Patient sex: M
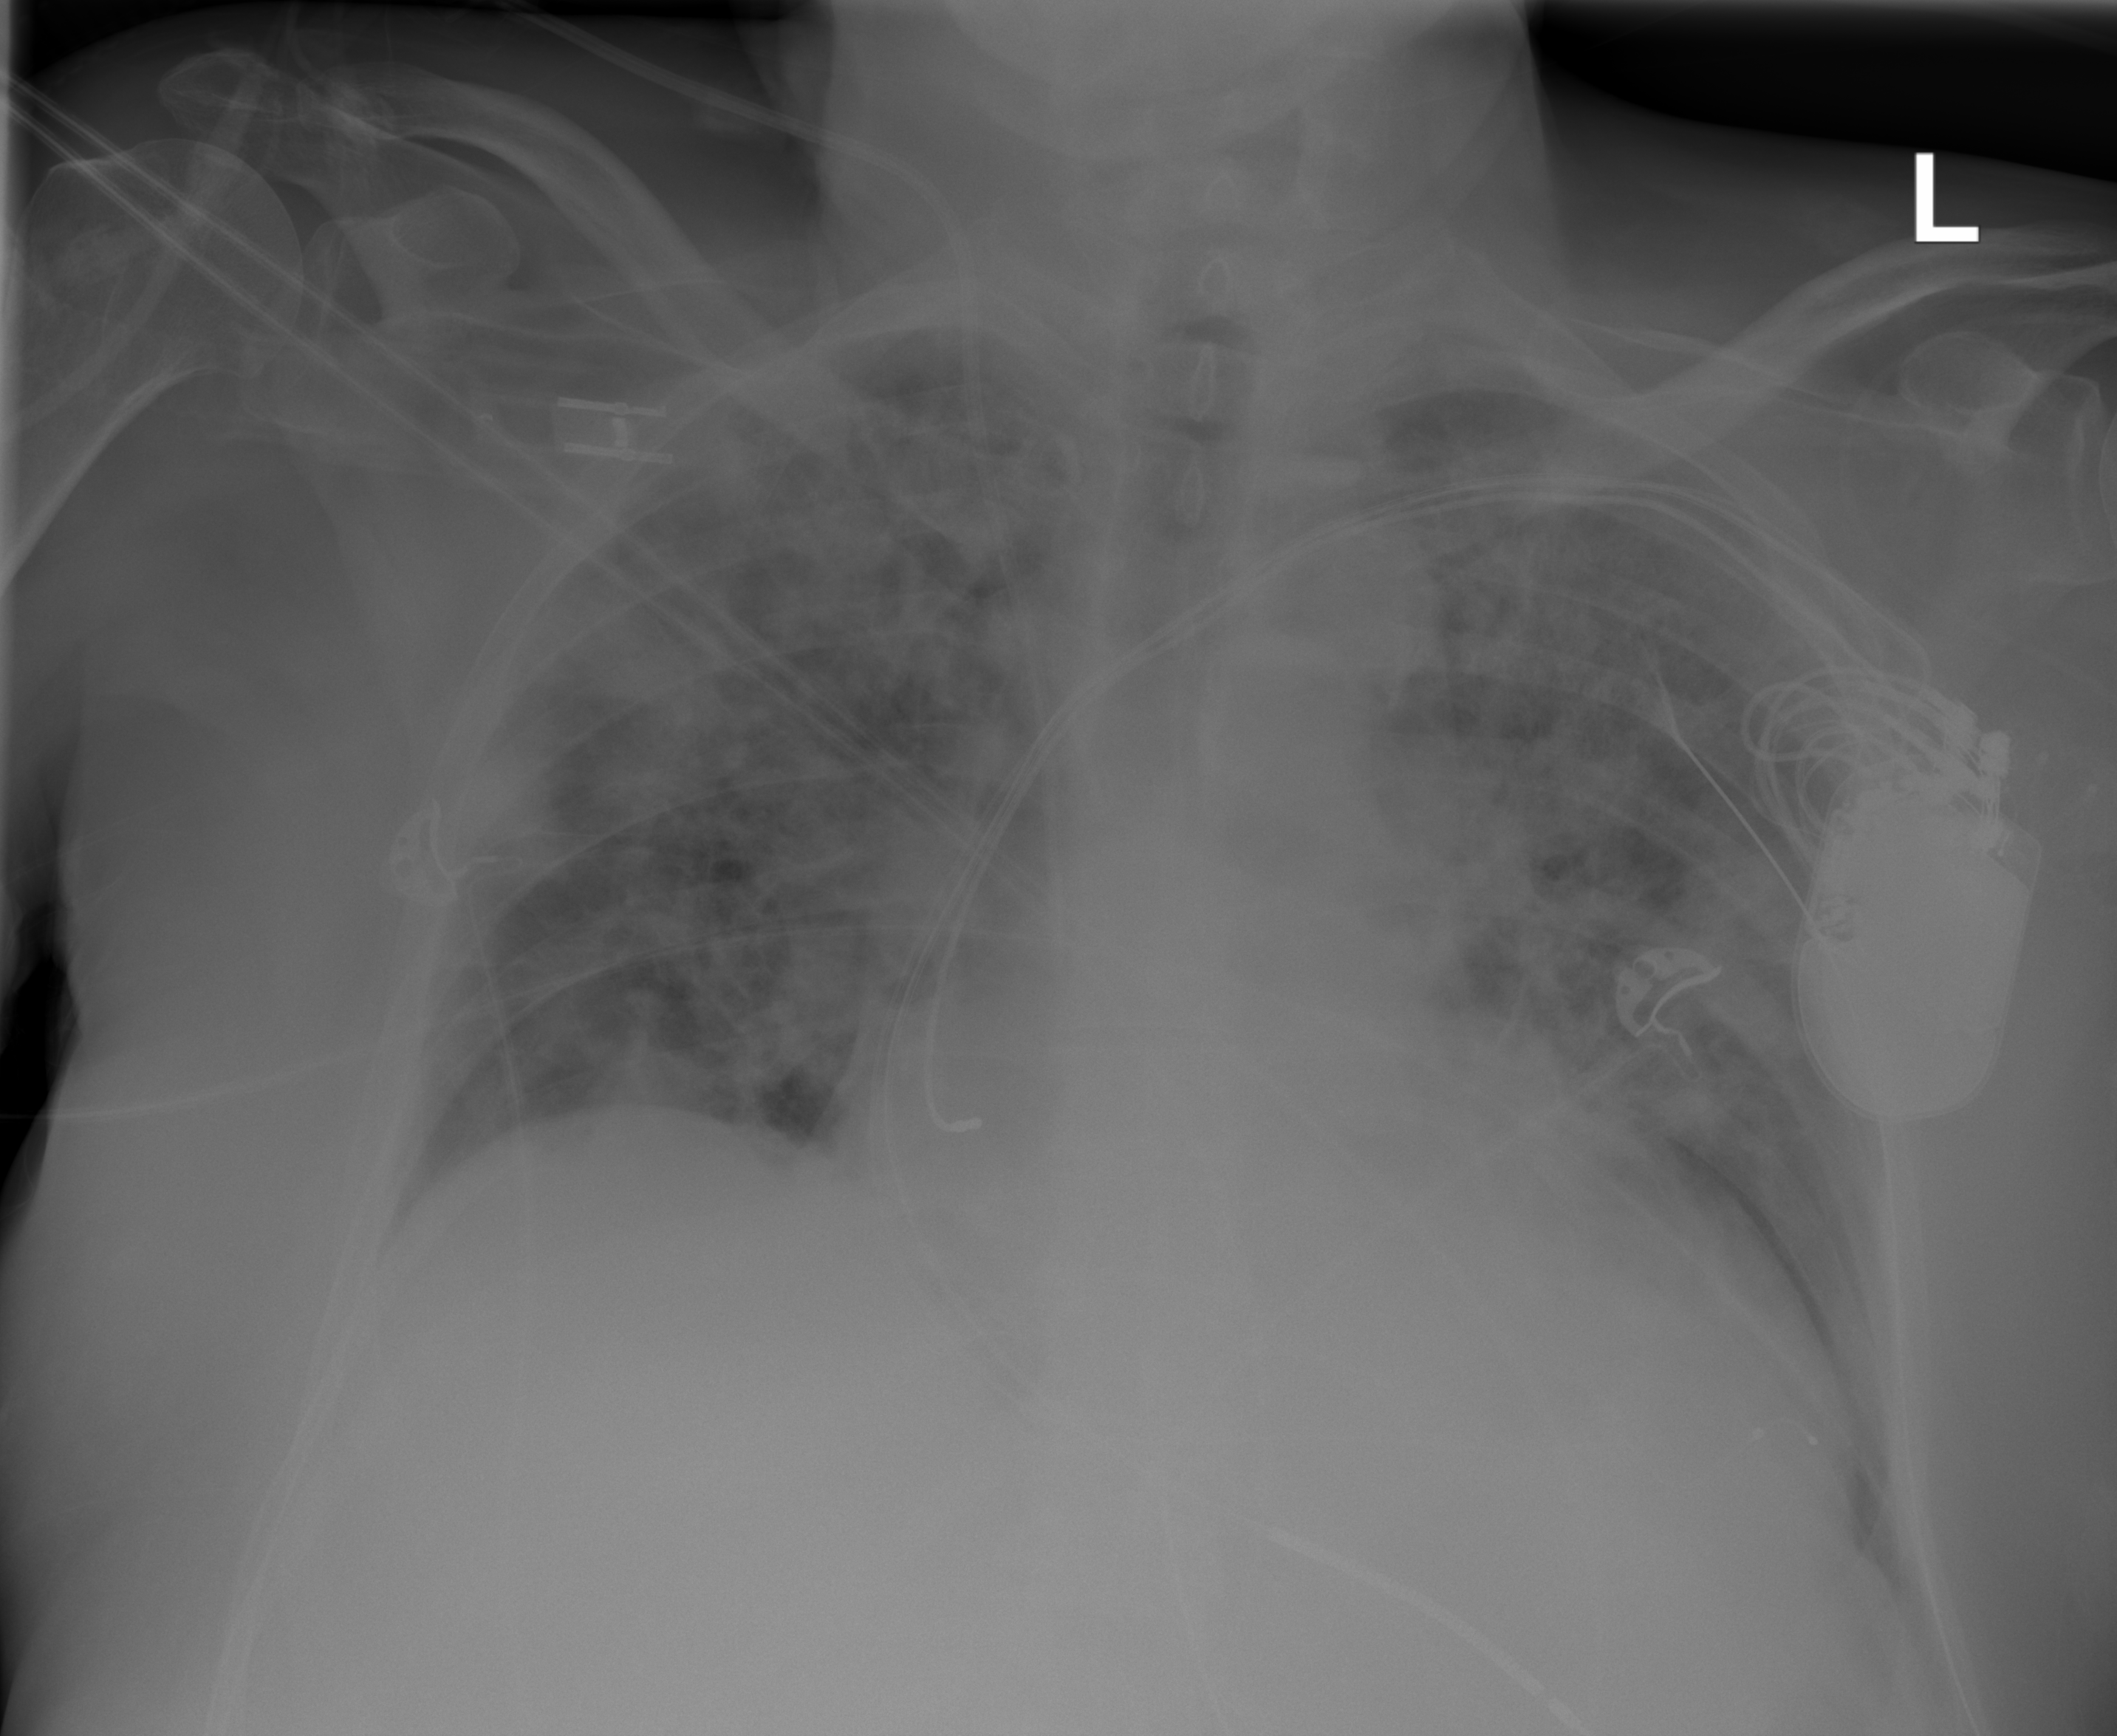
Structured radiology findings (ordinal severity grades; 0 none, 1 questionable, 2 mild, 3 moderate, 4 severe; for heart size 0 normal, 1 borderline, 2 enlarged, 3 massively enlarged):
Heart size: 2
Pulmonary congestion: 2
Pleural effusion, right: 0
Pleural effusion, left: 1
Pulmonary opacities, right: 3
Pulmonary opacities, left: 3
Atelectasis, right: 2
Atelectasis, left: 2